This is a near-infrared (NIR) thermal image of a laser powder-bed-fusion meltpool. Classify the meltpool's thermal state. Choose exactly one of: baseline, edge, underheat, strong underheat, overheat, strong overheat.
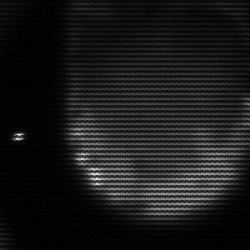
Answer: edge